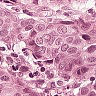
Metastatic tissue present: yes